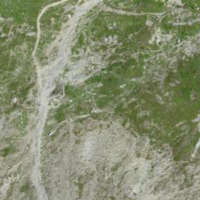
EUNIS habitat code: 31
Species observed at this site:
Geum reptans